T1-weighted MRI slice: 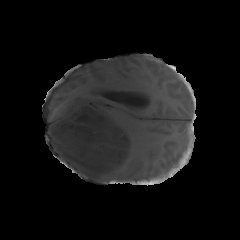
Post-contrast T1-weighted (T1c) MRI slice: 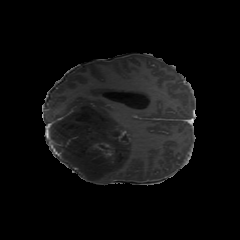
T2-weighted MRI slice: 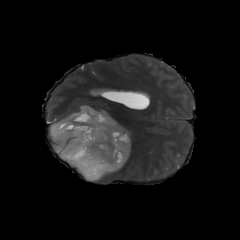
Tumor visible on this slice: yes